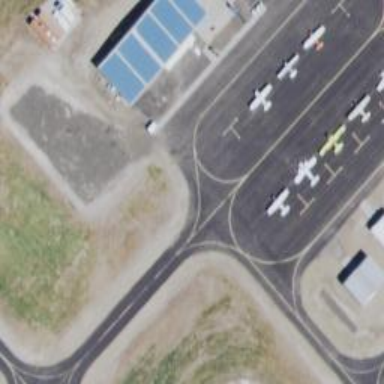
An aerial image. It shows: Image of taxiway at airport.